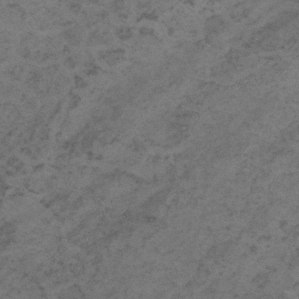
Label: frost